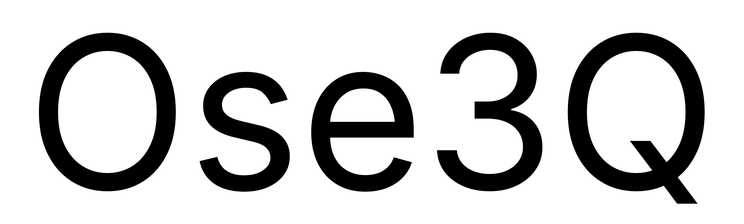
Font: Inter_Regular